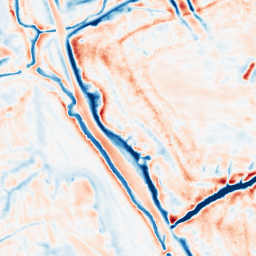
Category: edge_preserving
Decomposition family: bilateral
Decomposition parameters: d: 21
sigma_color: 150
sigma_space: 50
Upsampling method: linear_exact
Upsampling parameters: scale: 2
Upsampling scale: 2